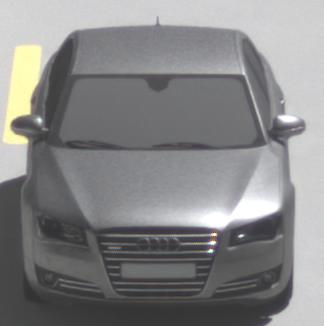
Make: Audi
Model: A8 D4
Model produced from: 2009
Model produced until: 2017
Doors: 4
Color: gray
Road condition: dry road
Daytime: midday
Contrast: high contrast